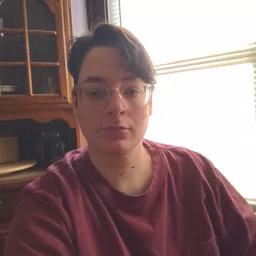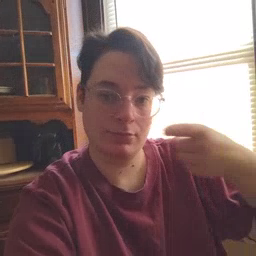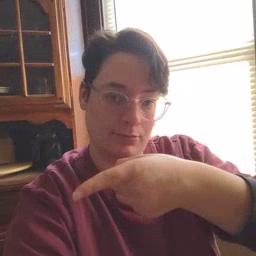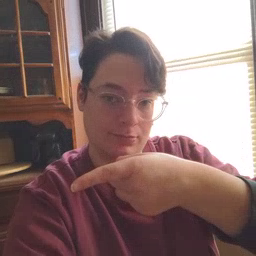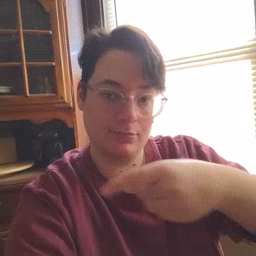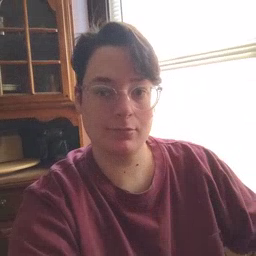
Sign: hesheit